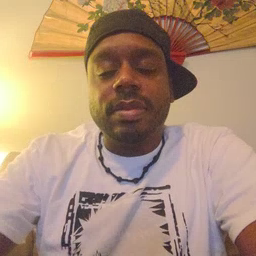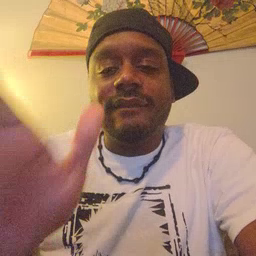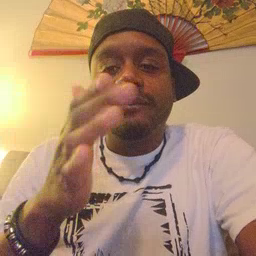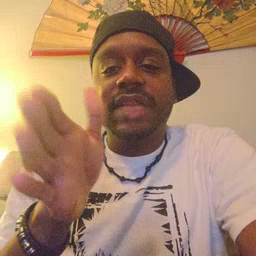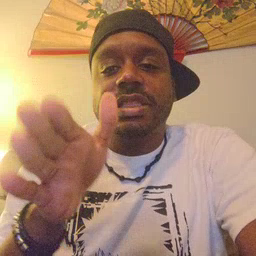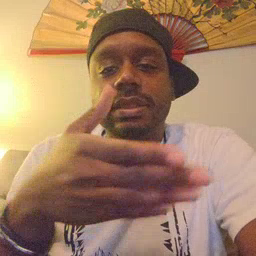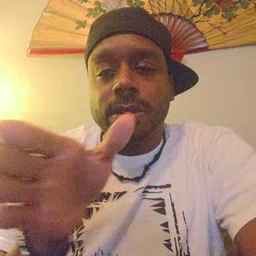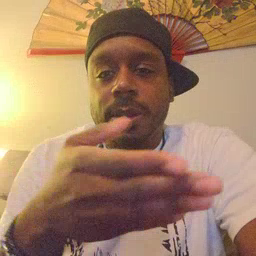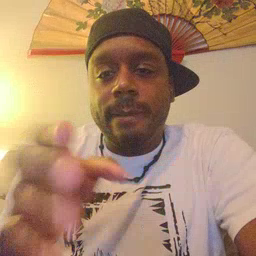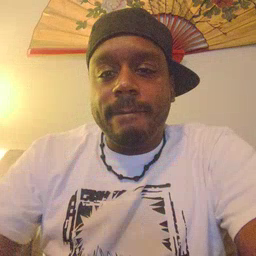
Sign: fish